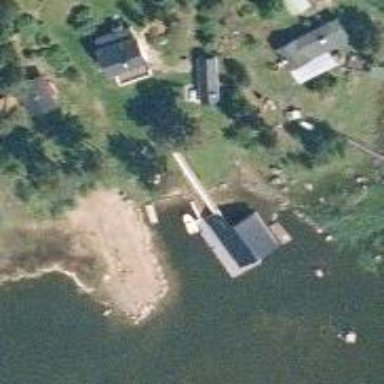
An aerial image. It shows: Man-made pier.